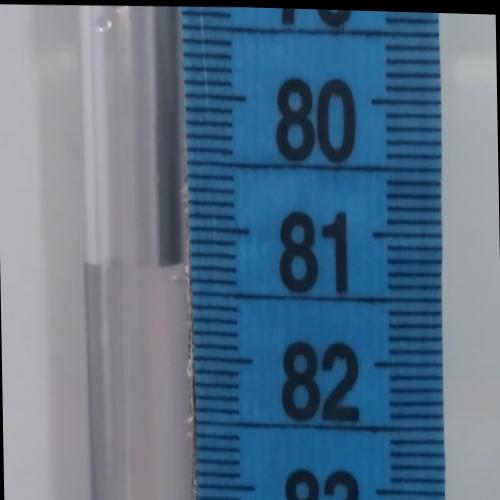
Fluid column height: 81.3 cm